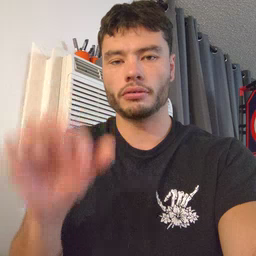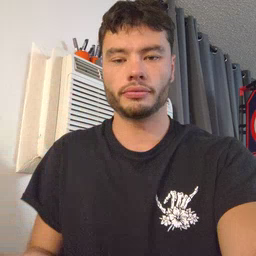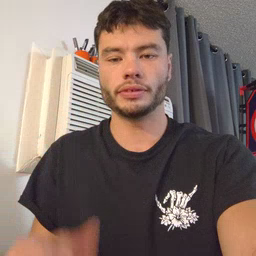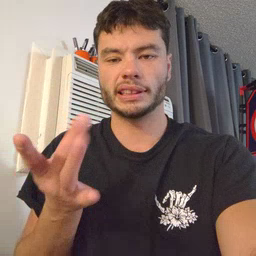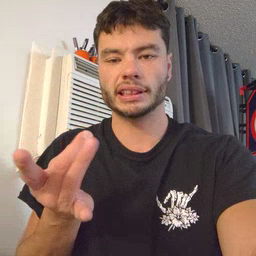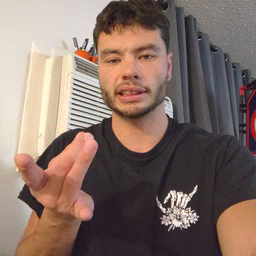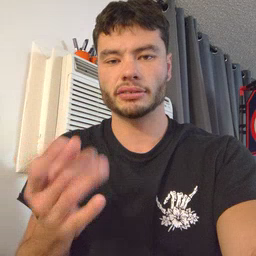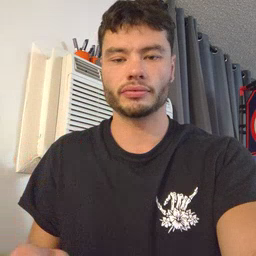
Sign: sticky